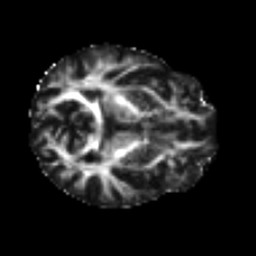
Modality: FA
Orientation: axial
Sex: male
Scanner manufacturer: ge
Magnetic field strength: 3 T
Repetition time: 7 s
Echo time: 0.08 s